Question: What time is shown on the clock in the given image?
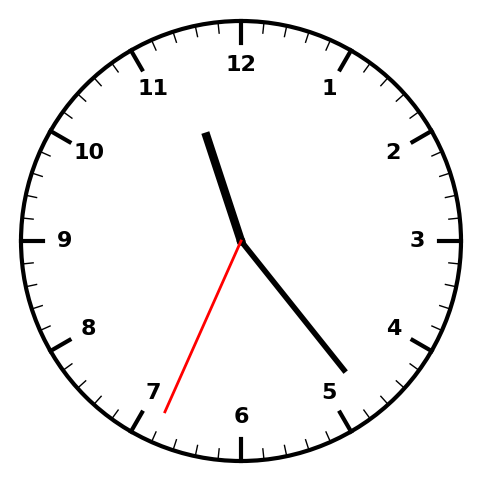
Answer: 11:23:34